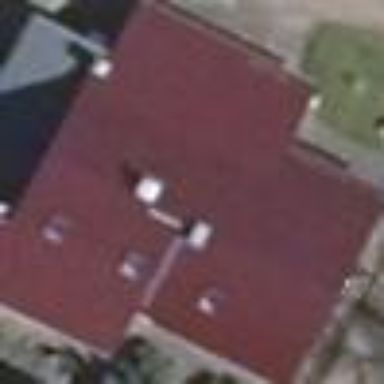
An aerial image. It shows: Residential building with gabled roof oriented along direction.